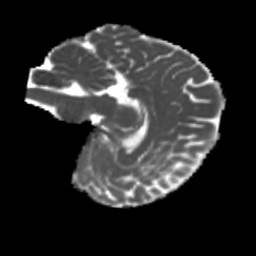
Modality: MD
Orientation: sagittal
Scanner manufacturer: siemens
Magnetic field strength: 3 T
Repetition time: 4 s
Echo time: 0.0594 s